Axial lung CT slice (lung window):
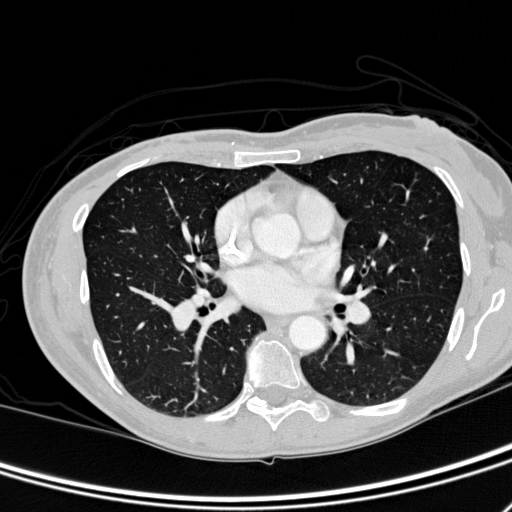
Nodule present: no